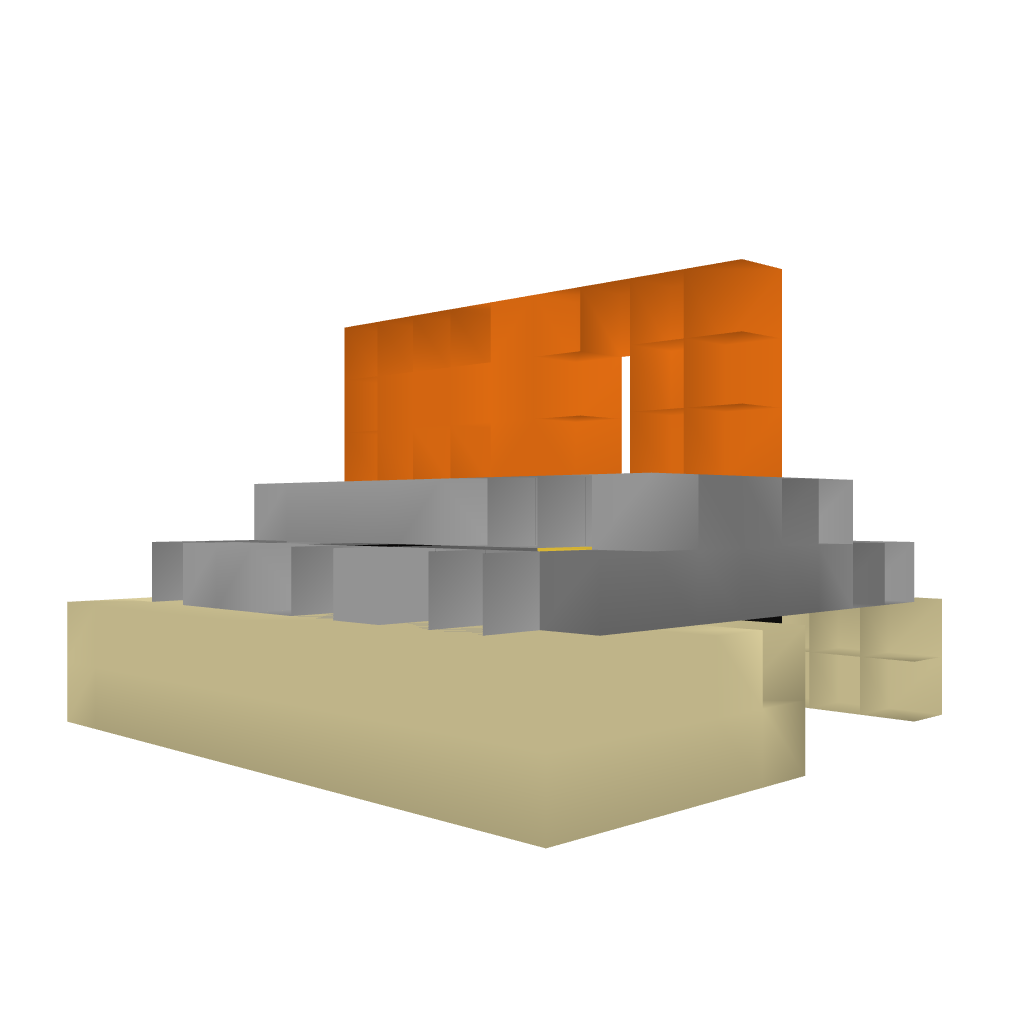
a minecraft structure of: Invisible Door Schematic